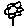
Label: flower